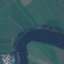
Label: River